Field crop: maize
Growth stage: 1
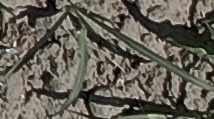
Species: sorghum